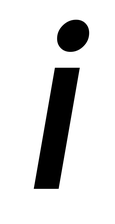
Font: Poppins-MediumItalic